Question: Is there a way to change IntelliJ's default "Make" Behavior? Whatever its doing, its wrong and causing build issues. I would like to set it to use a specific SBT task.

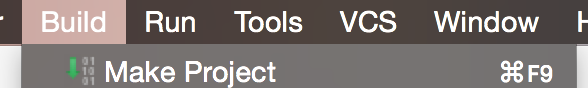
Answer: There should be an "SBT Tool Window" when working with these type of Scala projects (if it is set up correctly). The IntelliJ documentation has some detailed info/screenshots: <URL>
The 'Build > Make Project' does a literal compile of the source code, so I guess you could consider it a very small subset of what you would do in SBT/Maven/Ant etc.